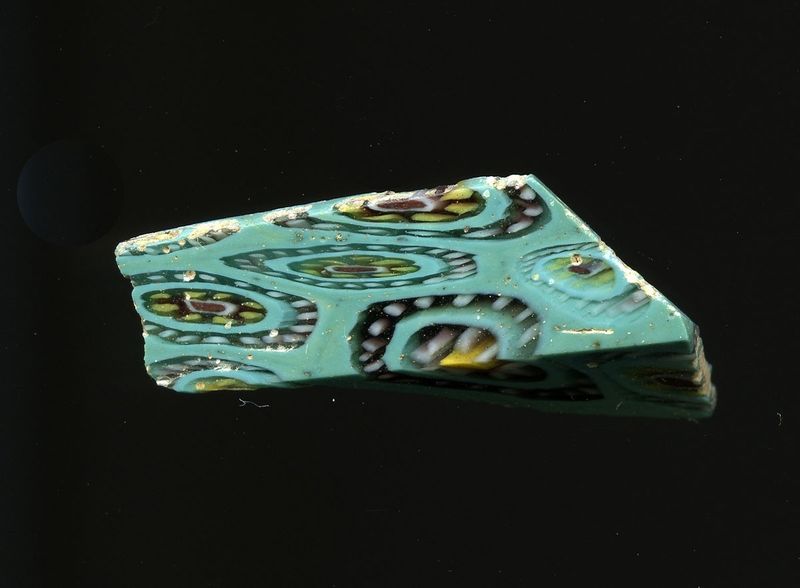
Titel: Fragment eines Gefäßes oder Glasstabes
Standort: Hamburg
Institution: Museum für Kunst und Gewerbe Hamburg
Schlagwörter: glas, türkis, ornament, antike, technik, kachel, fragment, kaiserzeit, blumenornamente, gefäß, frühe kaiserzeit, prinzipat, römische, millefiori, mittlere, späte